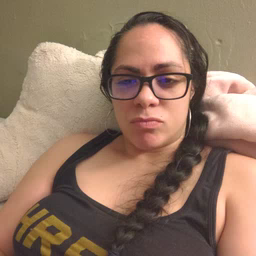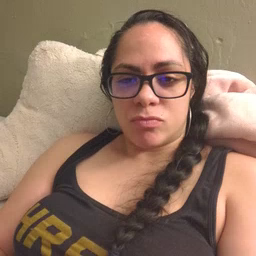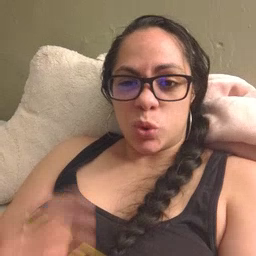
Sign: toy